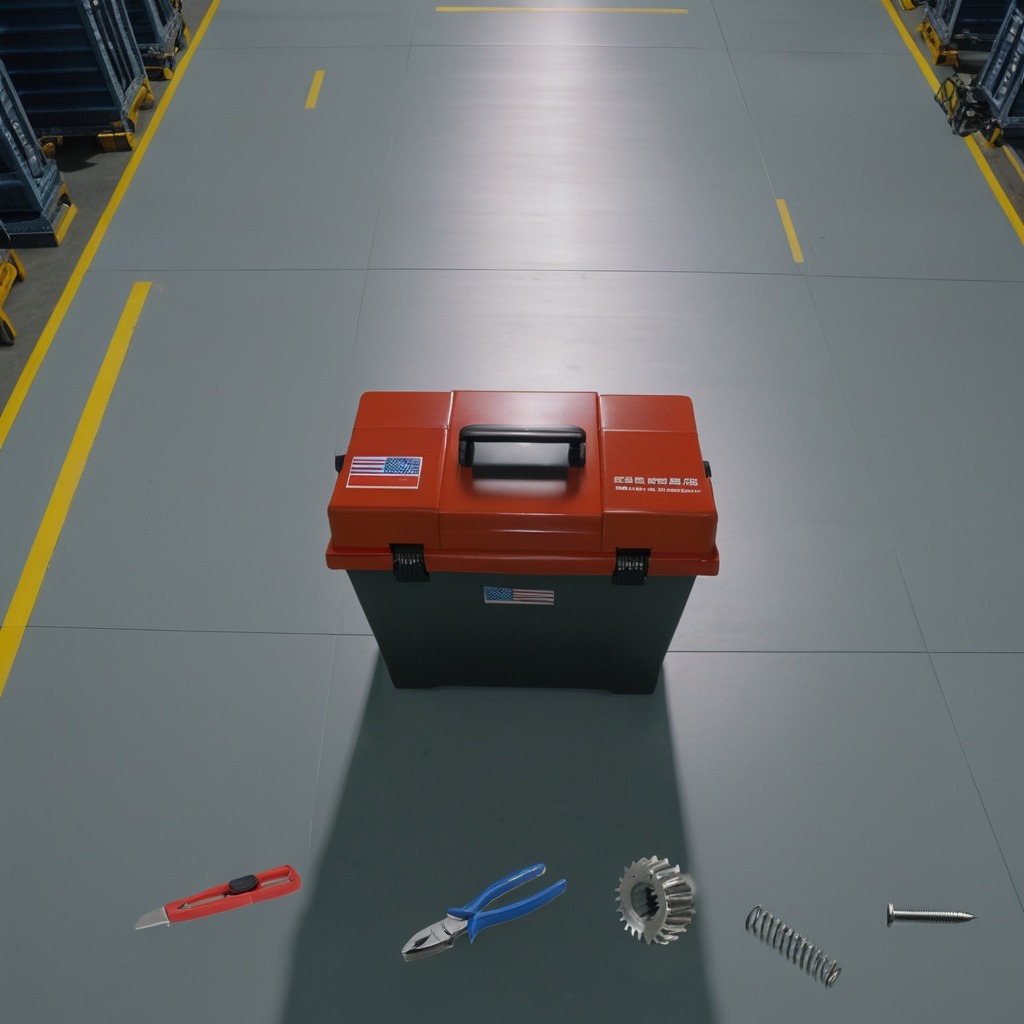
A steel gear with teeth, a utility knife, a metal machine screw, a pair of pliers, and a coiled metal spring are lying on the toolbox surface.